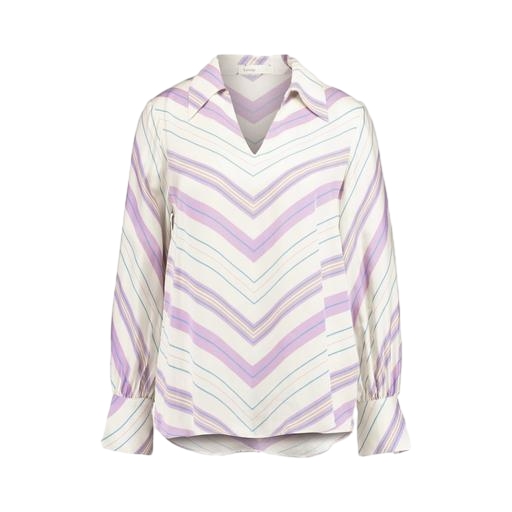
white henri chevron shirt, multicolor chloé sheer chevron blouse, purple striped shirt, white background